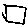
Label: square